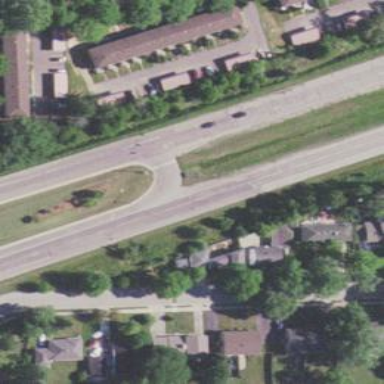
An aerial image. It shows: Primary link highway with asphalt surface.